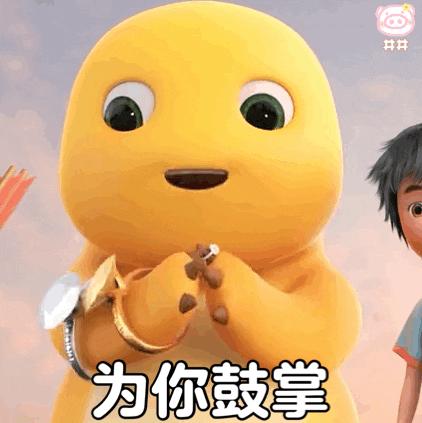
Label: nailong